Question: I tried to write a code in order to make a simple calculator but the emulator didn't work !! it gave me this msg ""
this is the msg from LogCat :
"at dalvik.system.NativeStart.main(Native metod)" when I clicked on button (+) or backspace button :\
the layout is something like windows cal :
this is my code and I wonder if there is a wrong with this code :\ !!
'''
package com.example.task_6;
import android.os.Bundle;
import android.app.Activity;
import android.view.Menu;
import android.view.View;
import android.view.View.OnClickListener;
import android.widget.Button;
import android.widget.EditText;
public class MainActivity extends Activity implements OnClickListener {
EditText textBox;
Button b1,b2,b3,b4,b5,b6,b7;
int number_1,number_2,result,temp;
@Override
protected void onCreate(Bundle savedInstanceState) {
super.onCreate(savedInstanceState);
setContentView(R.layout.activity_main);
textBox= (EditText) findViewById(R.id.TextBox);
b1=(Button)findViewById(R.id.button1);
b2=(Button)findViewById(R.id.Button01);
b3=(Button)findViewById(R.id.button2);
b4=(Button)findViewById(R.id.button3);
b5=(Button)findViewById(R.id.button4);
b6=(Button)findViewById(R.id.button5);
b7=(Button)findViewById(R.id.button6);
b1.setOnClickListener(this);
b2.setOnClickListener(this);
b3.setOnClickListener(this);
b4.setOnClickListener(this);
b5.setOnClickListener(this);
b6.setOnClickListener(this);
b7.setOnClickListener(this);
}
public void onClick(View arg) {
if(arg==b1){
textBox.setText("");
}
if(arg==b2){
temp=Integer.parseInt(textBox.getText().toString().substring(0, textBox.length()-1));
textBox.setText(temp);
}
if(arg==b3){
number_1=Integer.parseInt(textBox.getText().toString());
textBox.setText("");
number_2=Integer.parseInt(textBox.getText().toString());
result=number_1+number_2;
}
if(arg==b4){
number_1=Integer.parseInt(textBox.getText().toString());
textBox.setText("");
number_2=Integer.parseInt(textBox.getText().toString());
result=number_1-number_2;
}
if(arg==b5){
textBox.setText(result);
}
if(arg==b6){
number_1=Integer.parseInt(textBox.getText().toString());
textBox.setText("");
number_2=Integer.parseInt(textBox.getText().toString());
result=number_1*number_2;
}
if(arg==b7){
number_1=Integer.parseInt(textBox.getText().toString());
textBox.setText("");
number_2=Integer.parseInt(textBox.getText().toString());
result=number_1/number_2;
}
}
@Override
public boolean onCreateOptionsMenu(Menu menu) {
// Inflate the menu; this adds items to the action bar if it is present.
getMenuInflater().inflate(R.menu.activity_main, menu);
return true;
}
}
'''

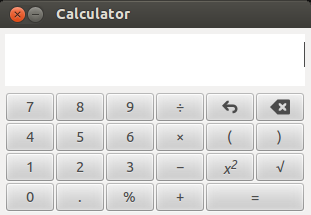
Answer: Problem with onclick statement
if you use:
'''
public void function(View arg)
{
....
....
}
'''
Then it should be called from the Layout XML itself.
XML file:
'''
<button
android:id="@+id/b1"
android:onclick="function" />
'''
When you dynamically create the onClick function then it is like:
'''
b1.setOnClickListener(new onClickListener(
{
public void onClick(View v)
{
....
....
}
});
'''